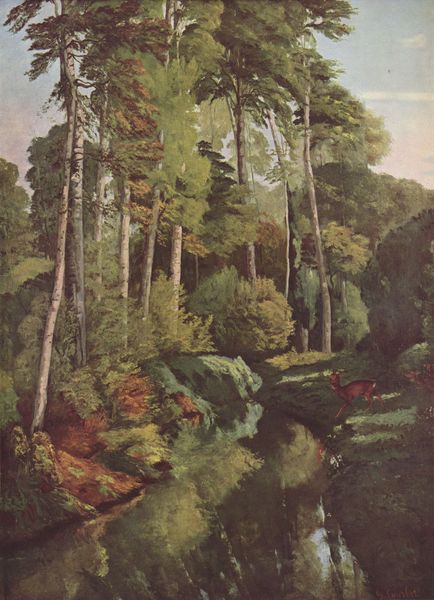
Titel: Waldbach mit Rehen
Künstler: Gustave Courbet
Standort: London
Institution: Collection Mrs. E. Chester Beatty
Schlagwörter: baum, blau, blätter, gemälde, himmel, laub, schatten, wasser, weiß, wolken, baumstämme, bäume, fluss, grün, landschaft, ocker, see, teich, ufer, äste, braun, grau, licht, gras, tier, tiere, wolke, hochformat, stein, öl, bach, baumstamm, birke, birken, erde, natur, spiegelung, stamm, strauch, busch, büsche, gebüsch, gewässer, sträucher, wasserspiegelung, tal, wald, sprung, sommer, ruhe, abhang, fels, hang, farbe, hecke, hellgrün, idylle, stille, stämme, wild, hoch, reflexion, übergang, idyll, sonnig, hirsch, reh, rehe, springen, laubwald, waldboden, kiefern, plein air, wipfel, flussufer, spiegelt, hecken, vertikale, rotwild, red, bambi, springt, blu, freiluft, landschfat, wald grün, kiffen, eh